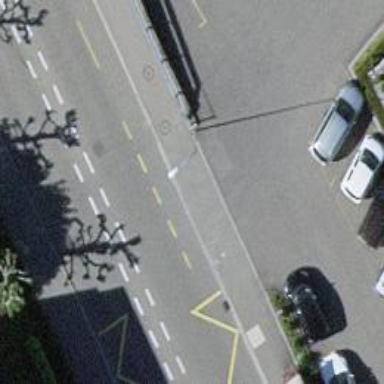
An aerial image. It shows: Unmarked crossing on the road.